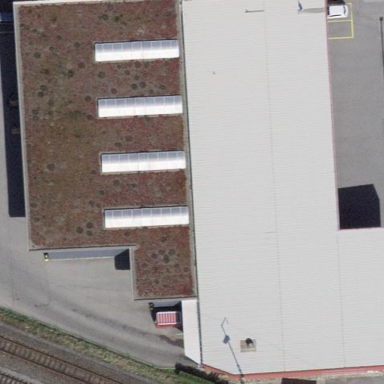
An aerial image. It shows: Commercial building.